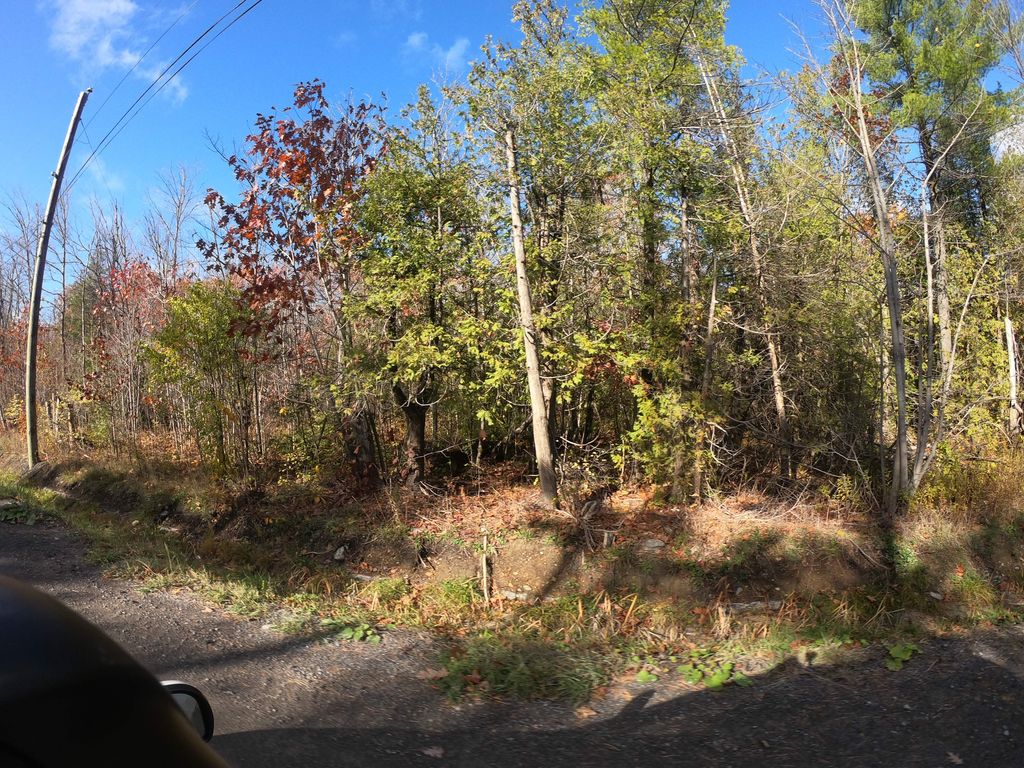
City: ottawa-gatineau